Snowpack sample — Loveland Pass, Silver Plume, Colorado, USA (12/14/25, 10:50 AM MST)
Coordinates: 39.664, -105.882
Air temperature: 36 °F
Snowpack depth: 67 cm
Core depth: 10 cm
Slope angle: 6°, slope face: 326°
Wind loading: low
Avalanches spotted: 0
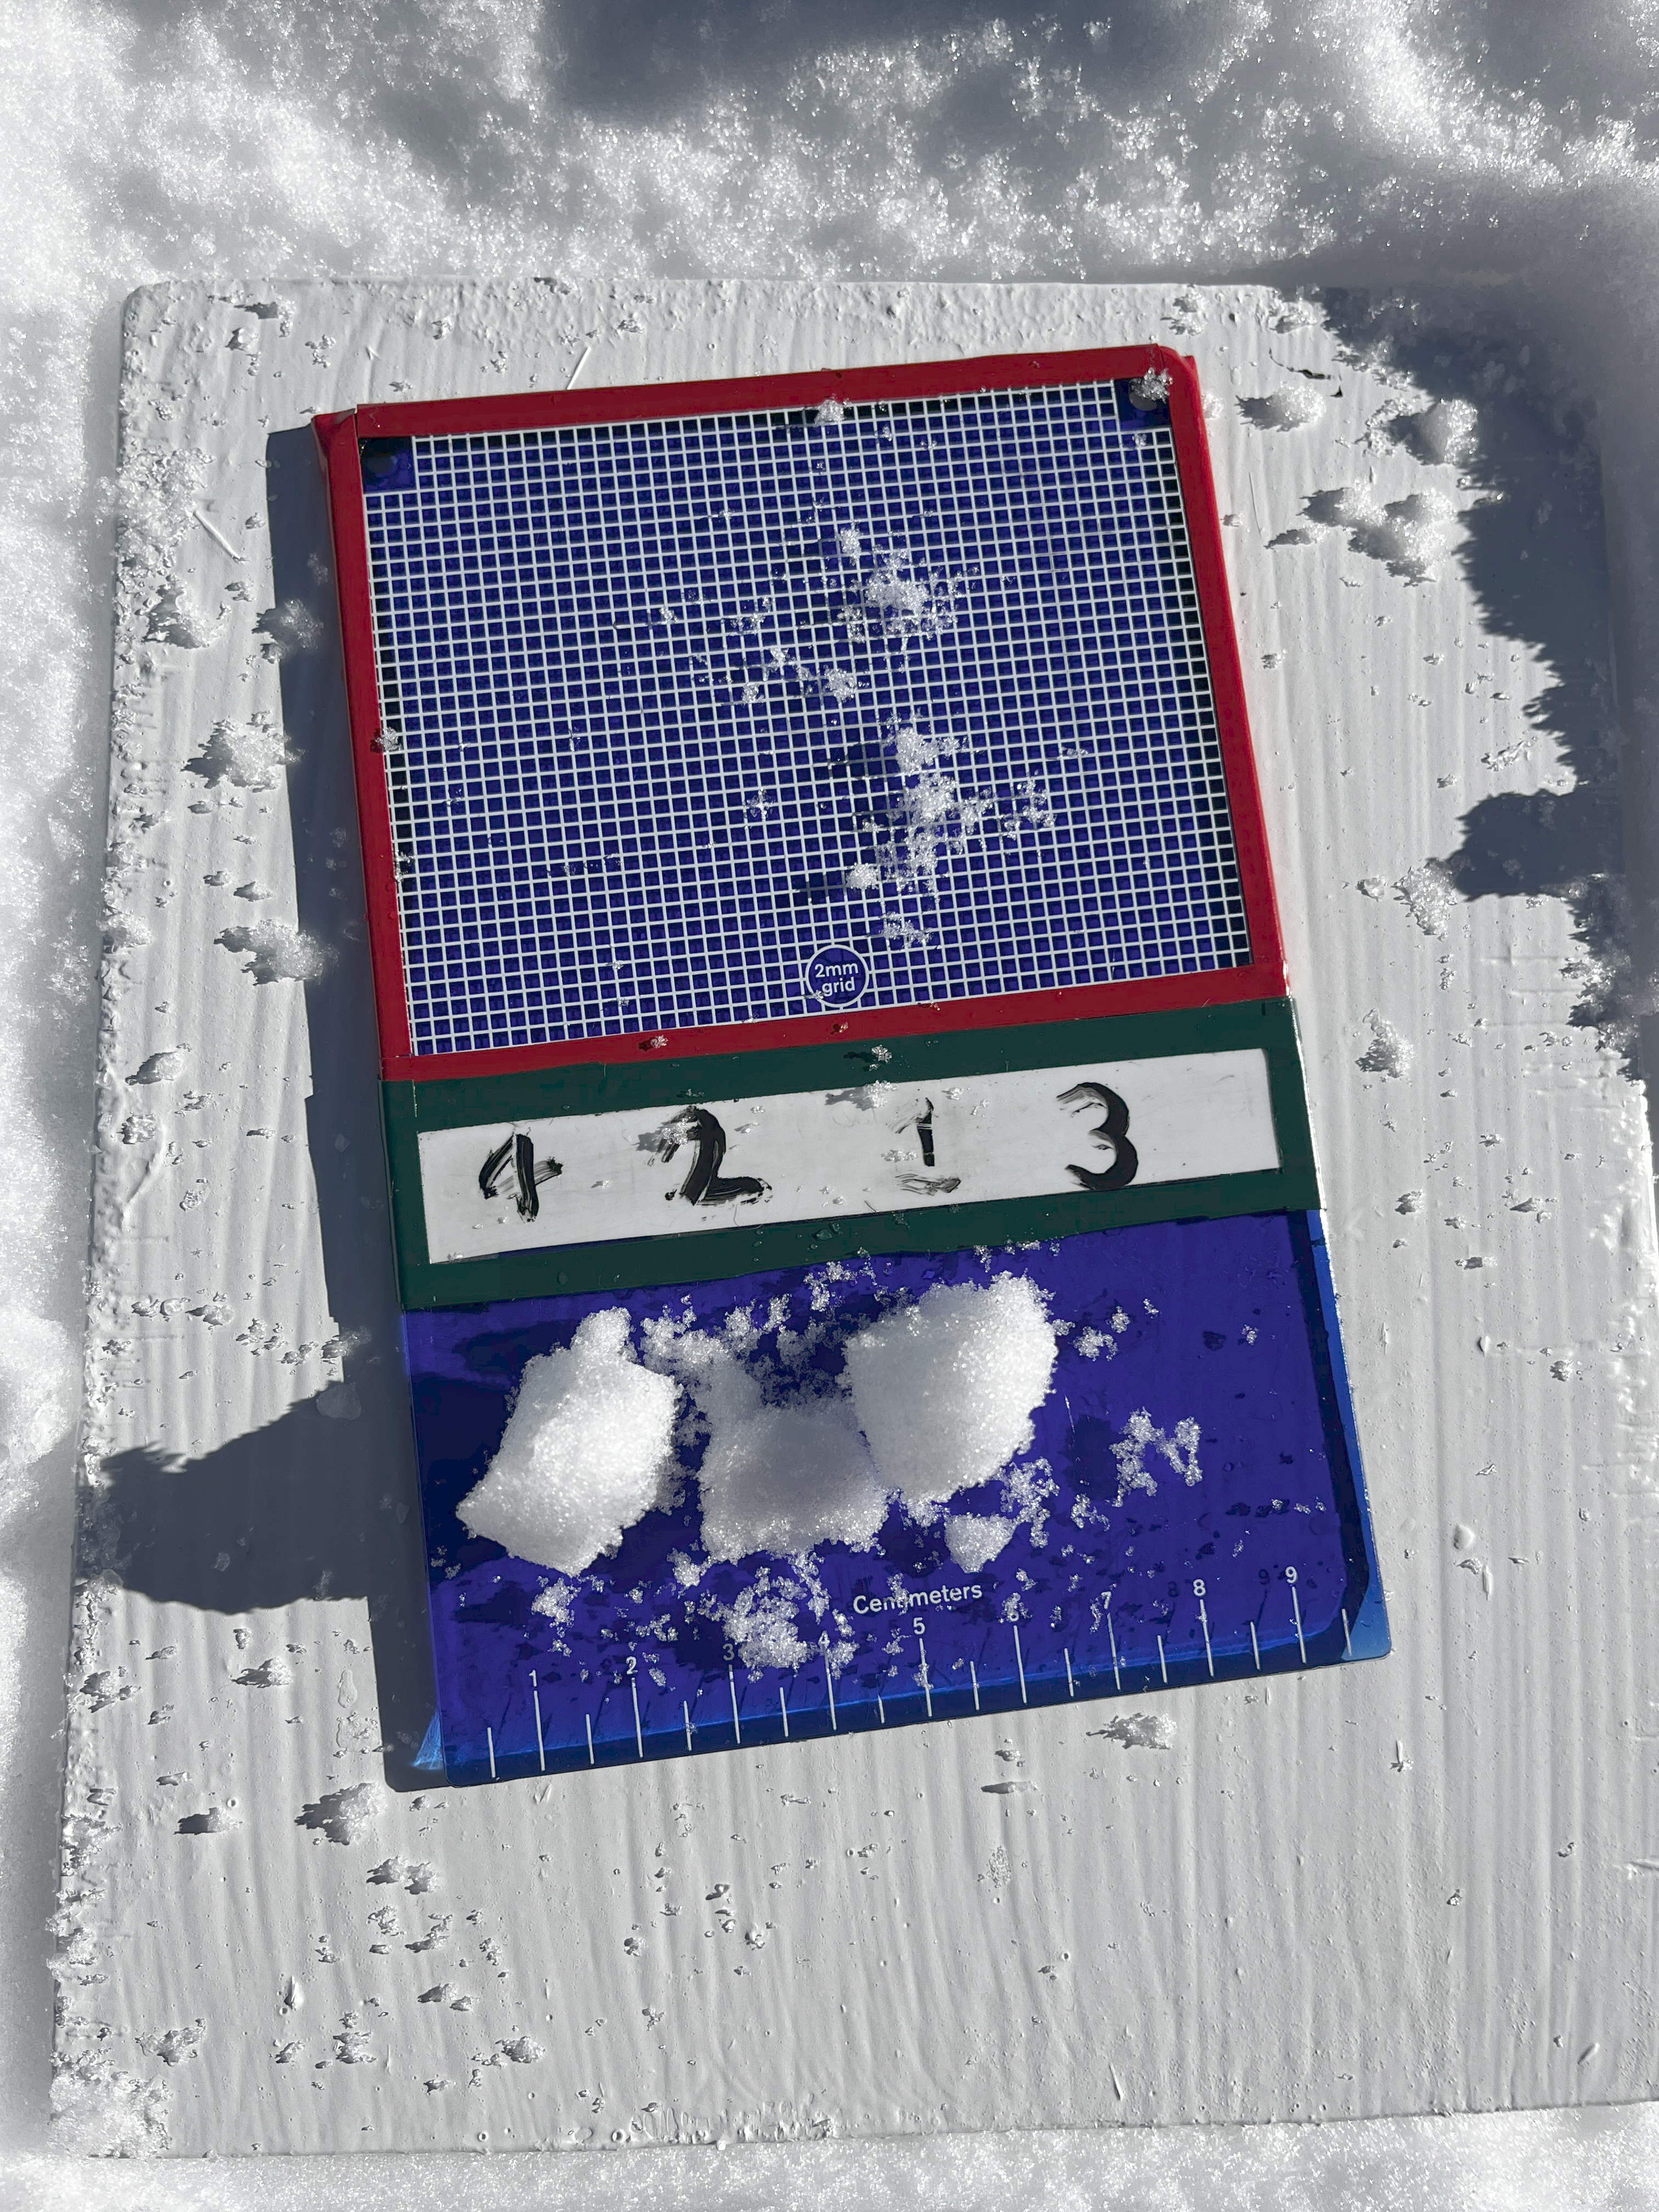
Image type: crystal_card
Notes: No avalanches spotted, very late start to the season with minimal snowpack